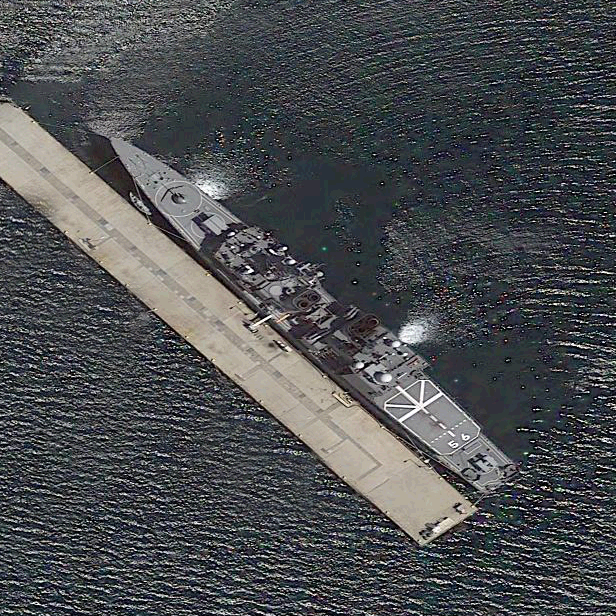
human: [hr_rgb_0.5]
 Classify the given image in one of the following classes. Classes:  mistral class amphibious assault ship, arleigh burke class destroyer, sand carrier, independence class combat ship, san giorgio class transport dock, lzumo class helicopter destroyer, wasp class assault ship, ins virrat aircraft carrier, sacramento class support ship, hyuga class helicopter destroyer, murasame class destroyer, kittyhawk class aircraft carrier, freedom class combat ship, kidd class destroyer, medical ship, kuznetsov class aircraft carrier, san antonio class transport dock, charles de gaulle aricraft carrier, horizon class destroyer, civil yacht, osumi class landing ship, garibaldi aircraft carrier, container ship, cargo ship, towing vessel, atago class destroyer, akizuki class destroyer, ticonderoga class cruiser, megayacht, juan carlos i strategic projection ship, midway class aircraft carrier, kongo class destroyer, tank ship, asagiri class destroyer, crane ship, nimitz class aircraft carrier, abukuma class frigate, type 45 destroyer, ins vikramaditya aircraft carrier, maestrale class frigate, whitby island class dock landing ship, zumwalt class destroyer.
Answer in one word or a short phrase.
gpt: Asagiri class destroyer